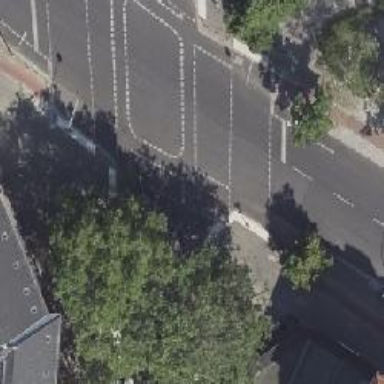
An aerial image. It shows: Crossing with traffic signals.